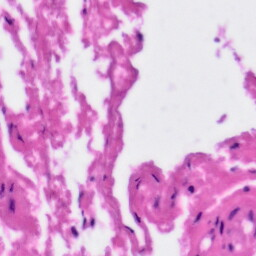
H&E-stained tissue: Tonsil